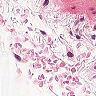
Metastatic tissue present: no